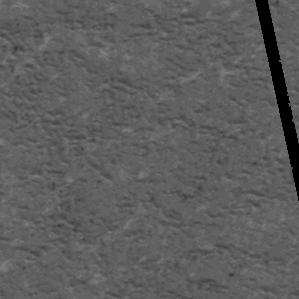
Label: frost